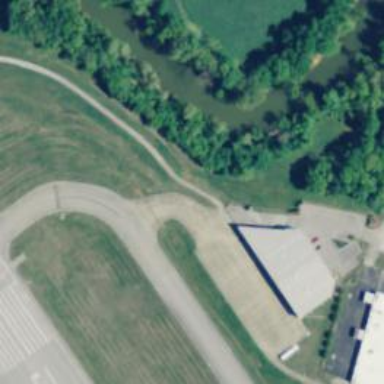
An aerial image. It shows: View of taxiway at the airport.